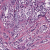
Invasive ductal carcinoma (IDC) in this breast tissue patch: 1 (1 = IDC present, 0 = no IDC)